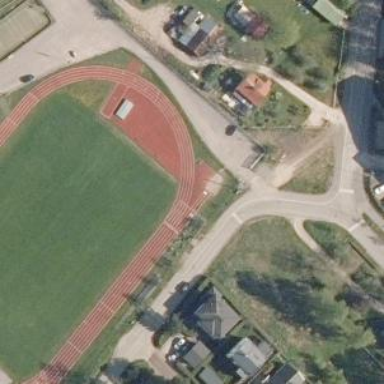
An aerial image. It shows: Track in leisure land.